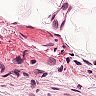
Metastatic tissue present: no